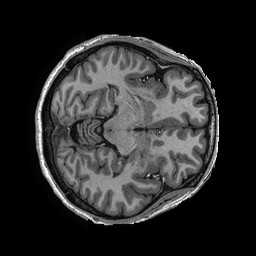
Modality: T1w
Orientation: axial
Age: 43
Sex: female
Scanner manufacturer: ge
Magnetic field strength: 3 T
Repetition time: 0.006952 s
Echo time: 0.00292 s